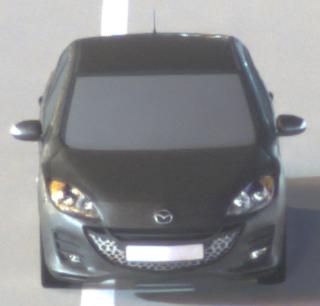
Make: Mazda
Model: 3 1.6
Detailed model: 3 (BL)
Model produced from: 2009/05
Model produced until: 2010/12
Doors: 5
Color: gray
Road condition: dry road
Daytime: night
Contrast: high contrast